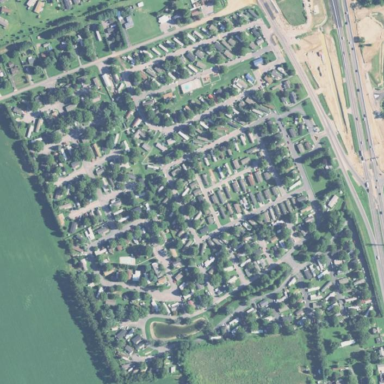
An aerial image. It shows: Residential area with mobile homes.